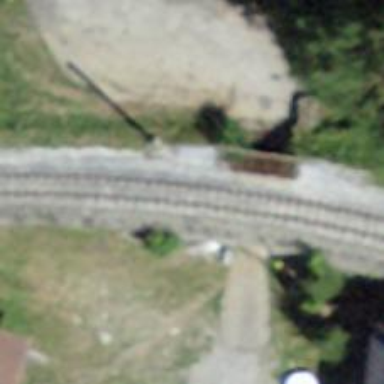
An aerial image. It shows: Narrow-gauge railway bridge with electrified contact line.